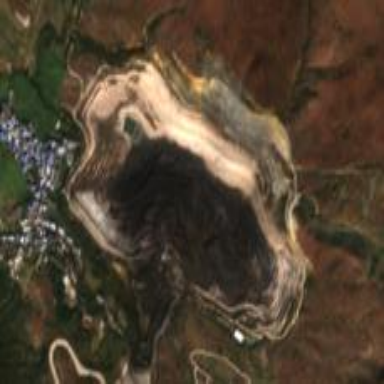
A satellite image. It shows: Quarry area.